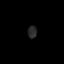
Tissue: lung
Cell type: Epithelial cells
Senescence score: 0.2212
Nuclear area (px): 110
Mean DAPI intensity: 40.773